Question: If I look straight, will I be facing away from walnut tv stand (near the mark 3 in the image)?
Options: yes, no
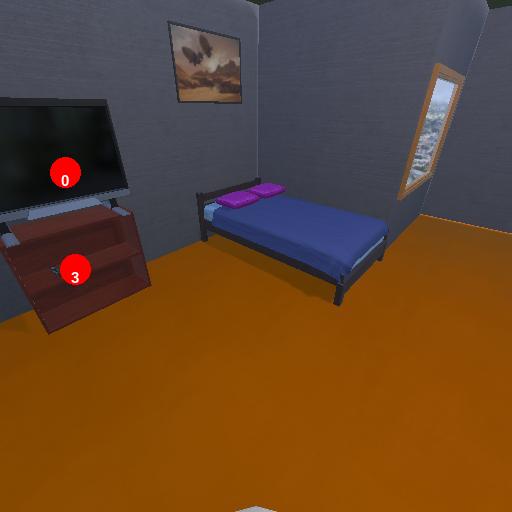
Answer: yes